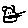
Label: cat